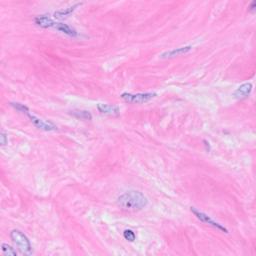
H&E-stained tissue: Breast